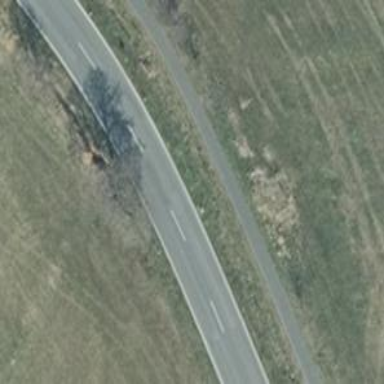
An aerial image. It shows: Asphalt cycleway.